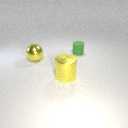
small green rubber cylinder behind large yellow metal cylinder